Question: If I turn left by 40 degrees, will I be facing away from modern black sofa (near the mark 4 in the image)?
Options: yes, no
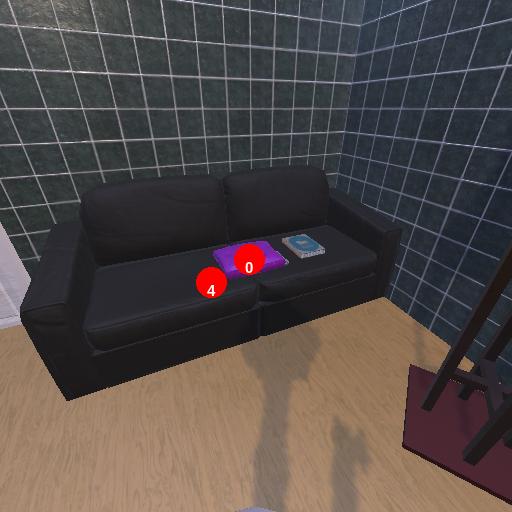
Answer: yes